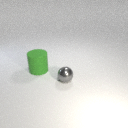
small gray metal sphere to the right of large green rubber cylinder